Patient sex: F
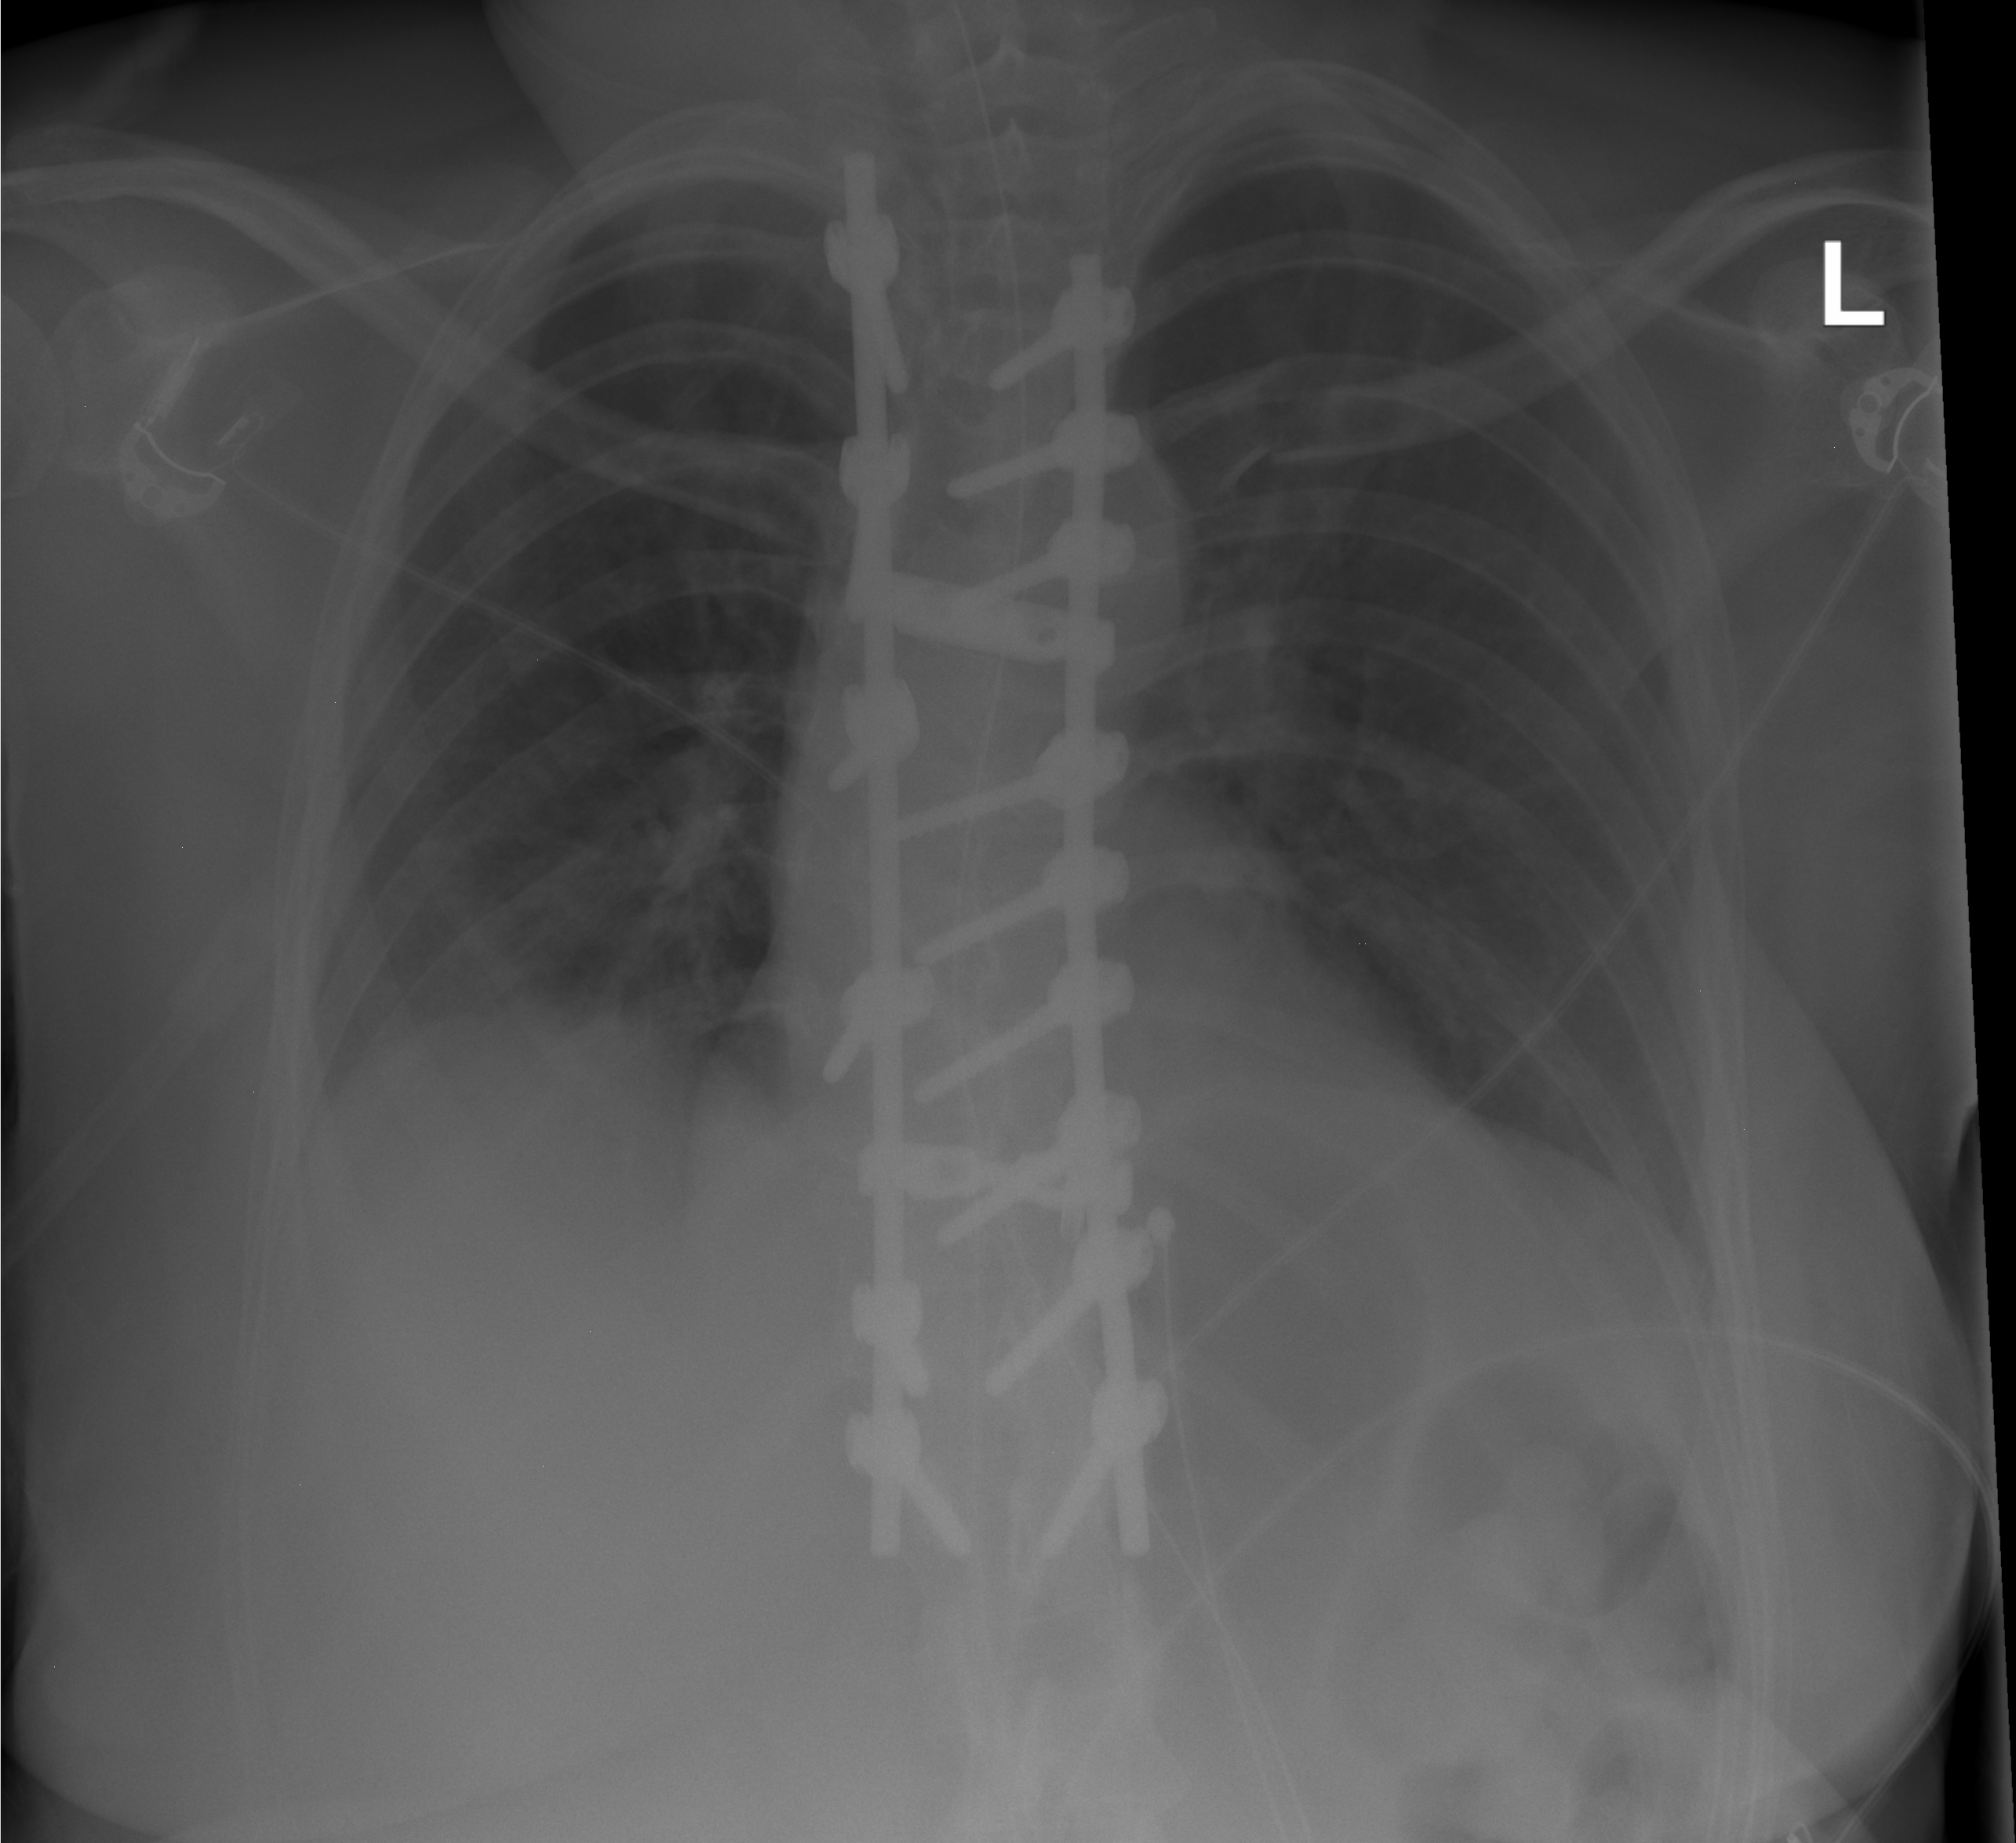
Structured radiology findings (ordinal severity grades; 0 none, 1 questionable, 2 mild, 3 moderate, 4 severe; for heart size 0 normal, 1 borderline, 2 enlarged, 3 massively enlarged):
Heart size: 0
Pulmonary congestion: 2
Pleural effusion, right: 2
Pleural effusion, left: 0
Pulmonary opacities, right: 0
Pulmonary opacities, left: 0
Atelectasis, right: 2
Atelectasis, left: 0